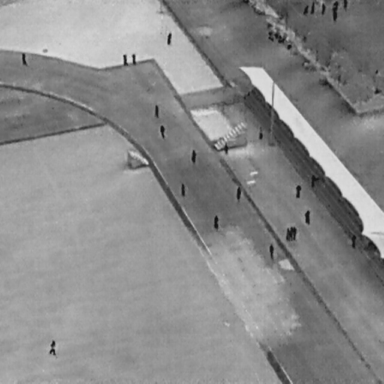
There are 26 objects shown in the infrared image, including 24 People, and two DontCares.